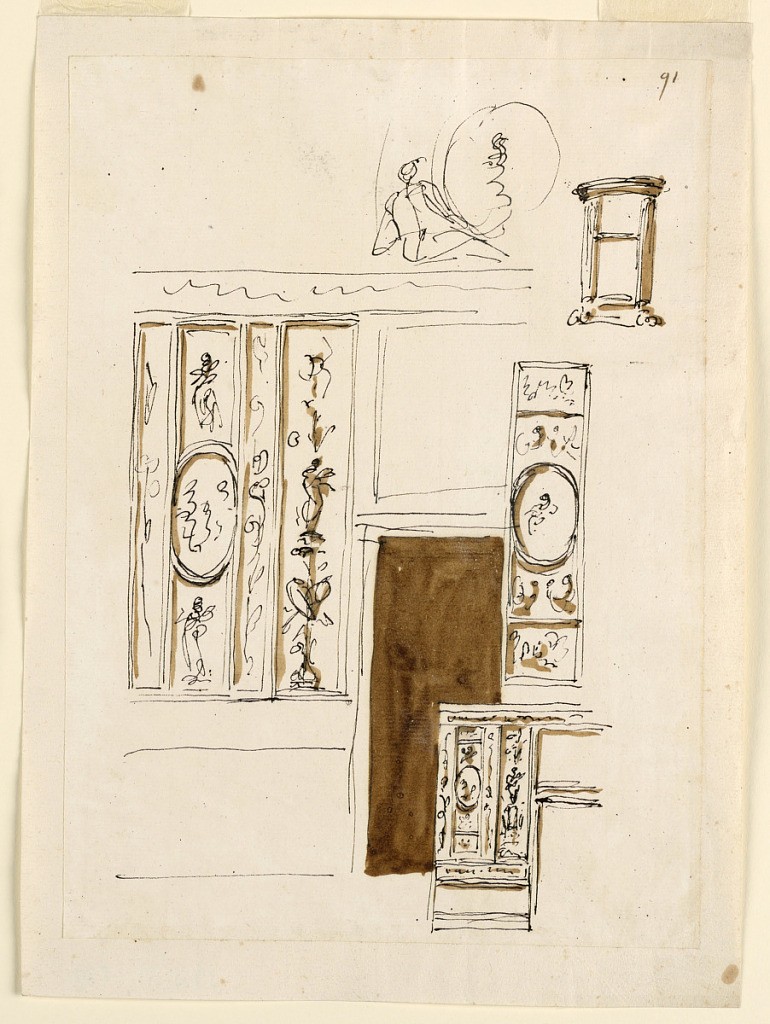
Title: Wall decoration; console table
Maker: Giuseppe Barberi, Italian, 1746–1809
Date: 1746–1809
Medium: Pen and brown ink, brush and brown wash on off-white laid paper, lined
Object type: Drawing
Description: Wall decoration; console table.